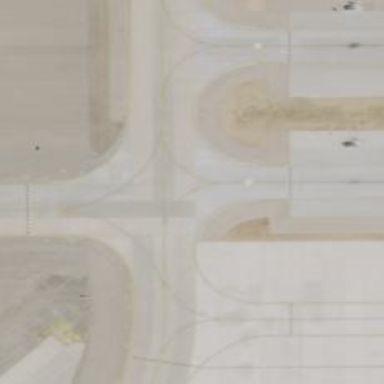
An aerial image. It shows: Image of taxiway at airport.